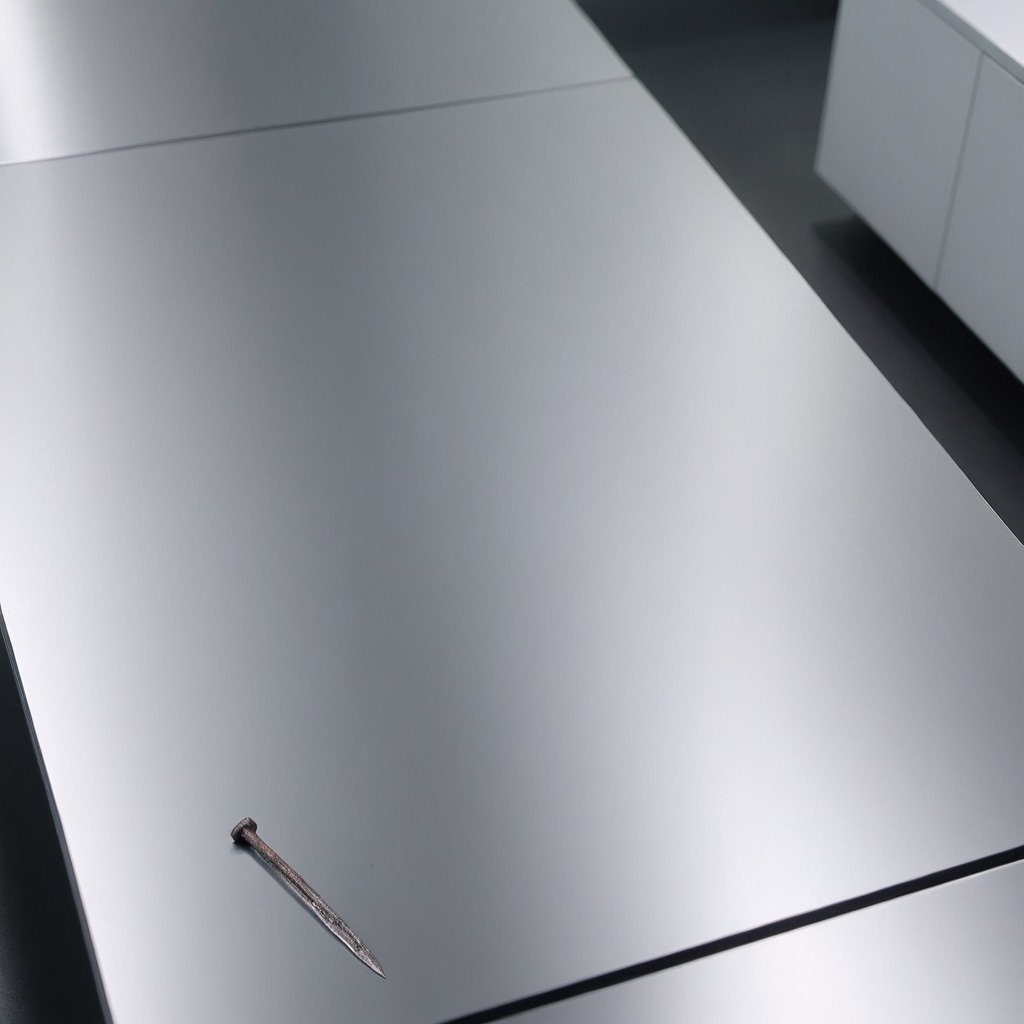
A nail is lying on the table.